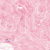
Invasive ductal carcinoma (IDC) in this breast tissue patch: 0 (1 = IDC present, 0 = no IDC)